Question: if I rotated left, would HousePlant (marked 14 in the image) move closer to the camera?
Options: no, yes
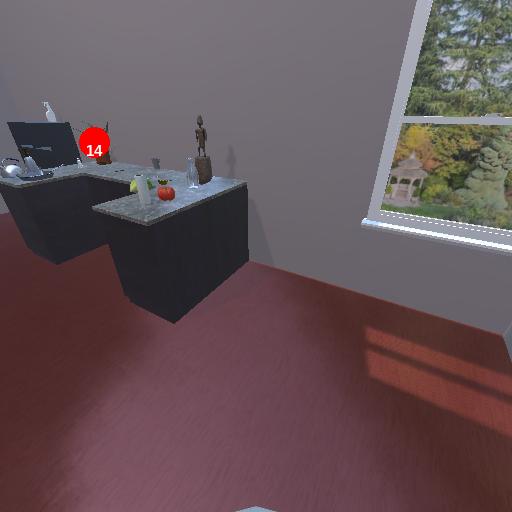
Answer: no